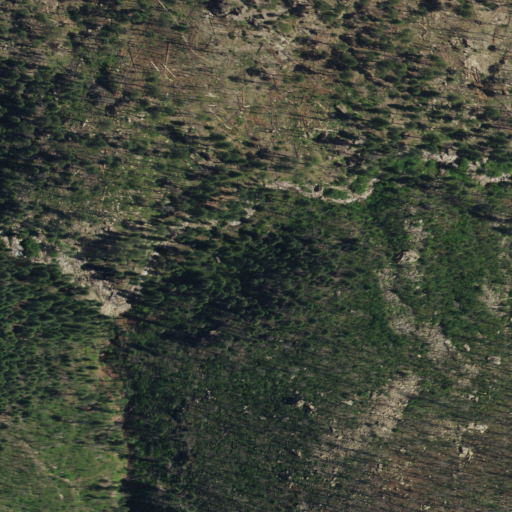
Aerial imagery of plain(s) in New Mexico named Redstone Park containing shrub and evergreen forest